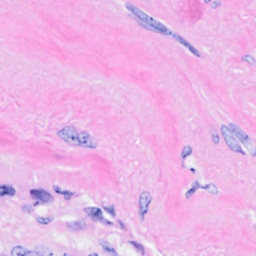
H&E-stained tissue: Breast